Question: I am facing one problem ,that when the google map is loading then there i can see the square patches(as shown in the image).One thing i want to make u all clear that this is not because of low bandwidth of internet connection as i have tested it on a high bandwidth connection(4MBPS) too.
Also sometimes on clicking the map the patches gets disappeared(not always).
Please help me out asap.
Thanks in advance :)
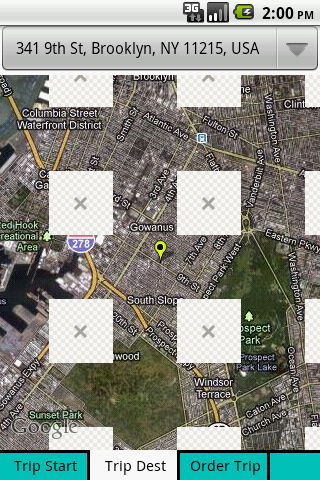
Answer: @Vaibhav, I face the same problem in my app once. Please add some Layout code. I think you have make mistake in mapview Layout-width and Layout-Height attributes.
See this....
'''
<com.google.android.maps.MapView
android:id="@+id/mapView"
android:layout_width="fill_parent"
android:layout_height="fill_parent"
android:enabled="true"
android:clickable="true"
android:apiKey="xxx"
/>
'''
If you have used match parent or else instead of fill_parent then please change this. Hope your error would be resolved by this.